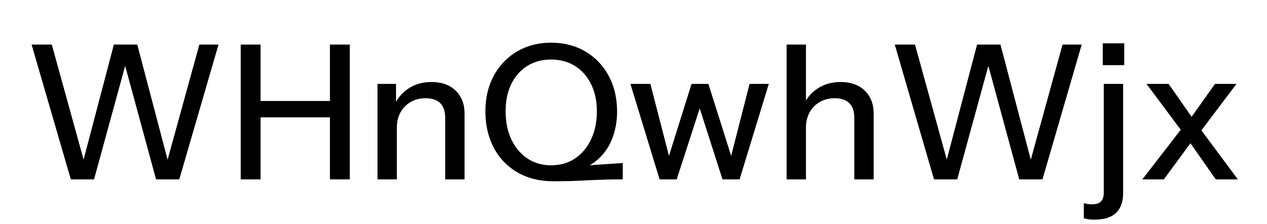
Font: InstrumentSans_Medium